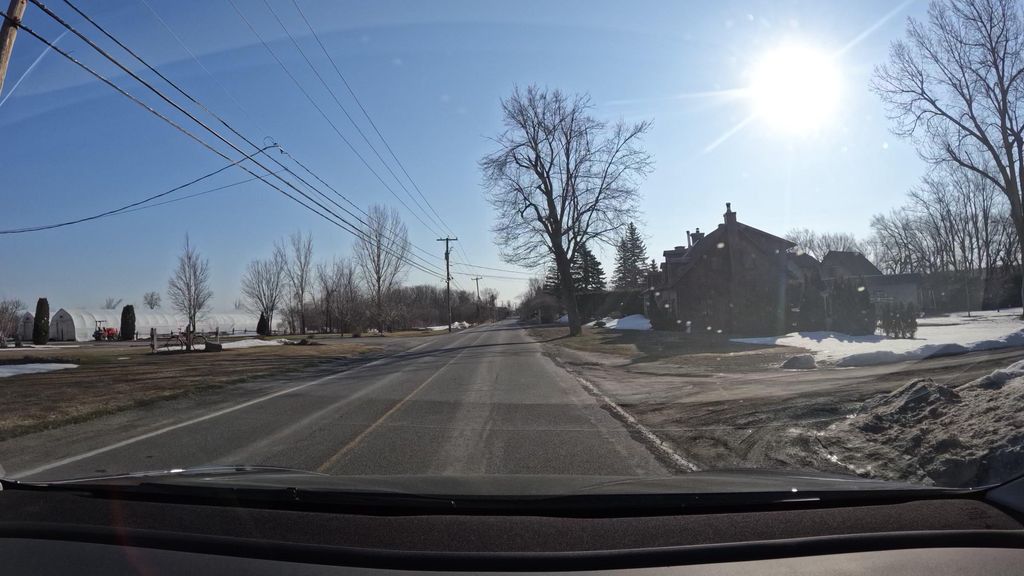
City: montreal